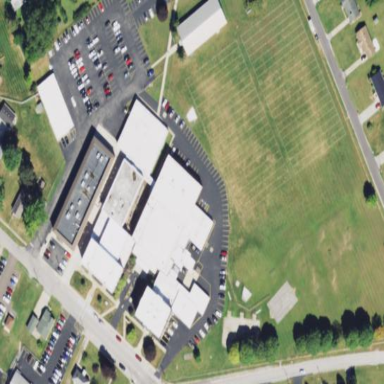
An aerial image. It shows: School.